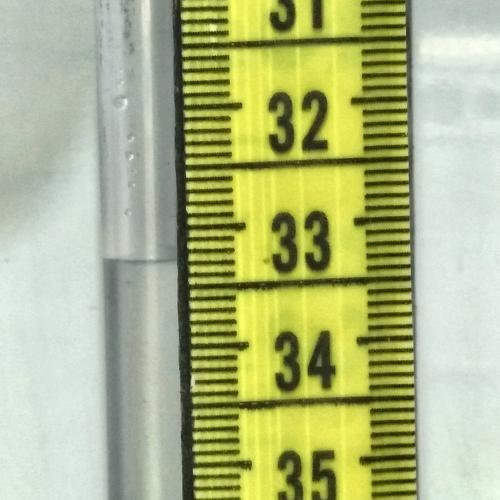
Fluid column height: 33.3 cm